Question: Given the supply, demand, and route table for this logistics problem, what is the minimum total cost? Please provide the answer as an integer.
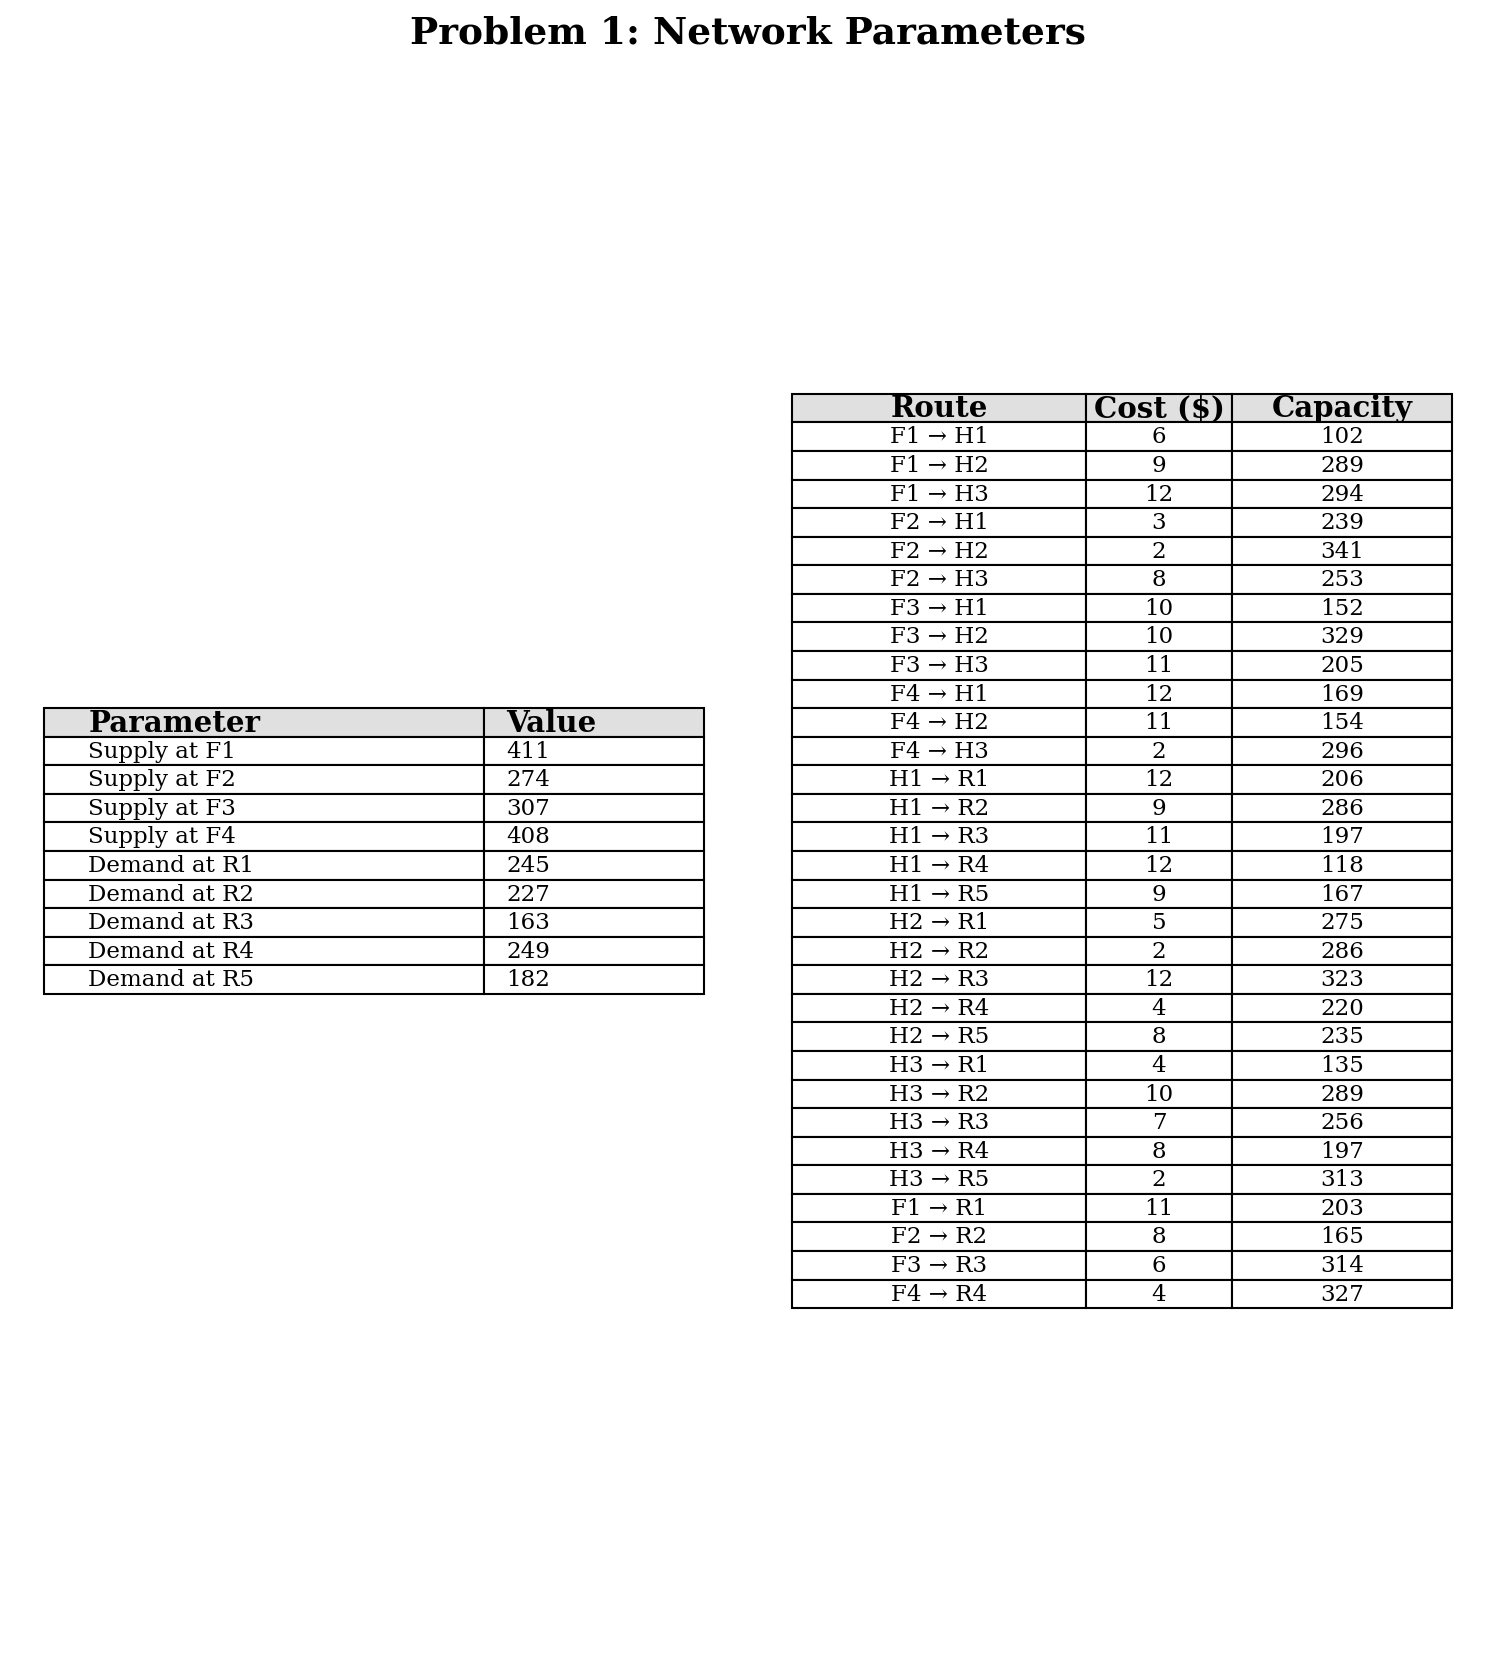
Answer: 6309